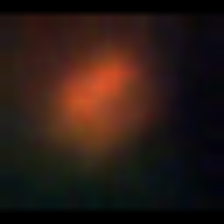
Taxon: NanoPlankton
Group: Other